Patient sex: M
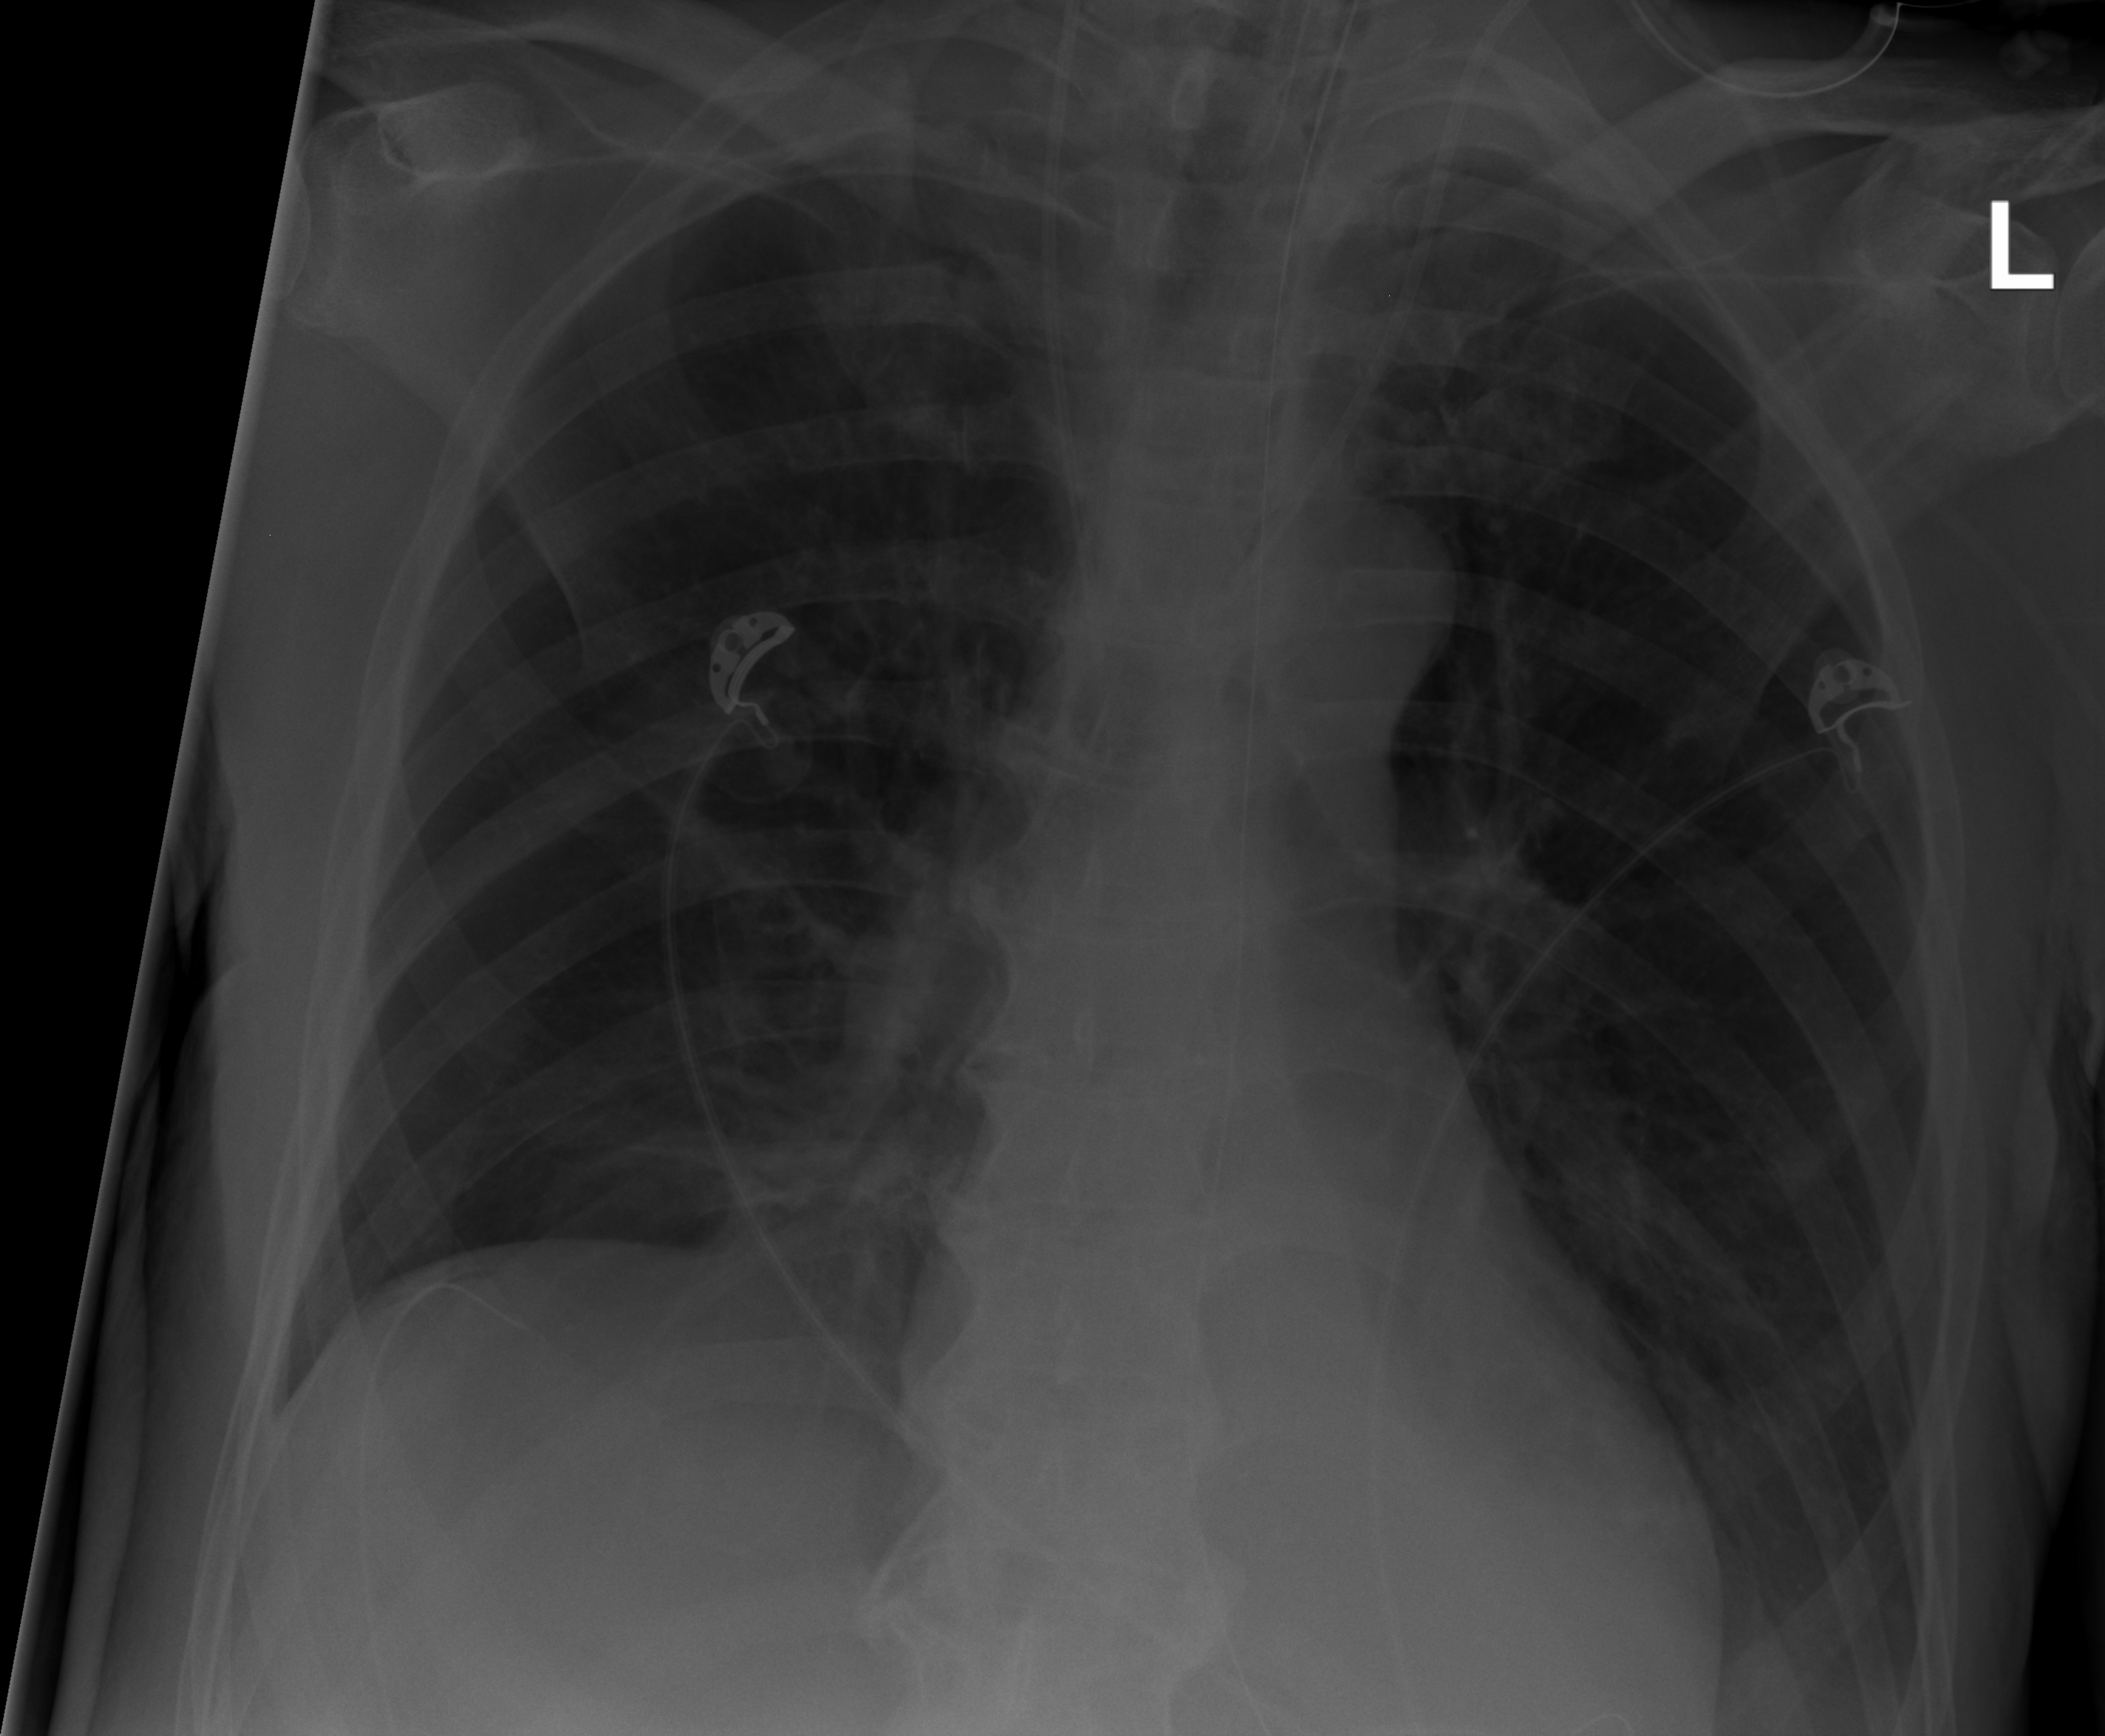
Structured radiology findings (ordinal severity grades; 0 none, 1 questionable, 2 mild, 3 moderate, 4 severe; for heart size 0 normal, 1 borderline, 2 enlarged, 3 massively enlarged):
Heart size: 0
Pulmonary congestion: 0
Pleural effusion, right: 0
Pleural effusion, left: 2
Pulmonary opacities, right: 0
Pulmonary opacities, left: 0
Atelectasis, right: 2
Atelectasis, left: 0